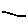
Label: line